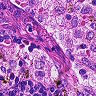
Metastatic tissue present: no